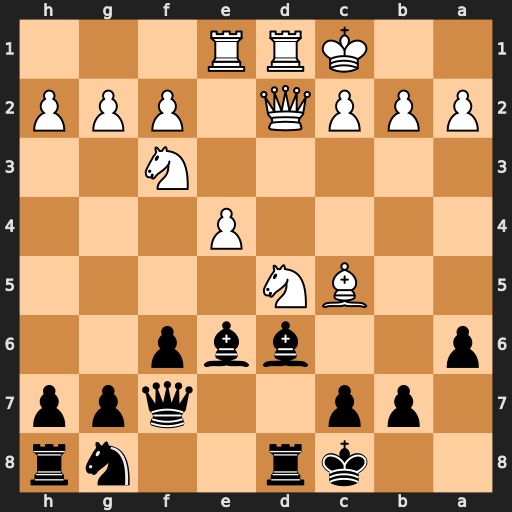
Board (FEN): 2kr2nr/1pp2qpp/p2bbp2/2BN4/4P3/5N2/PPPQ1PPP/2KRR3
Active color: b
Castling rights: -
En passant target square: -
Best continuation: Bxd5 Bxd6 Bc6